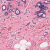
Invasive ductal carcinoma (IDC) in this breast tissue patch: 0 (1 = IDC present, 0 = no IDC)